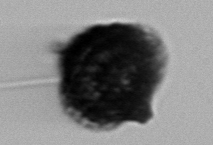
Label: Gonyaulax